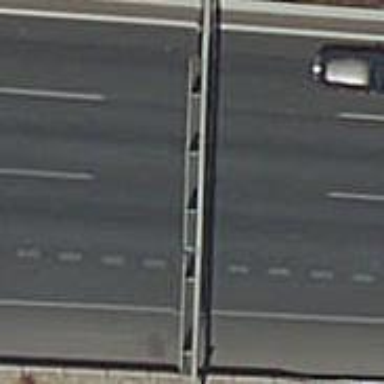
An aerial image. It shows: Asphalt motorway.